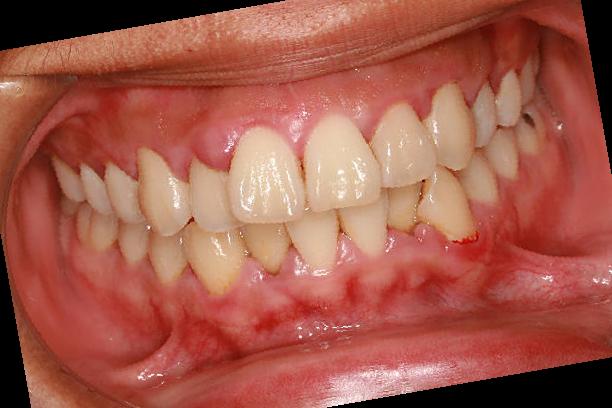
Condition: Gingivitis